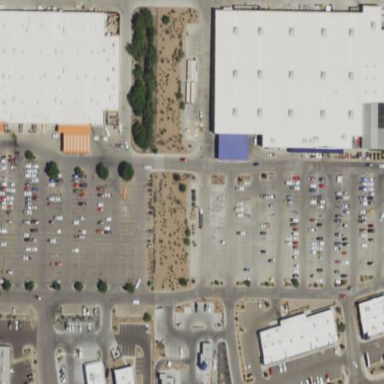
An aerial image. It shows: Retail area.